Field crop: maize
Growth stage: 2
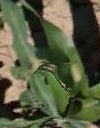
Species: maize